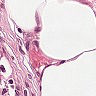
Metastatic tissue present: no